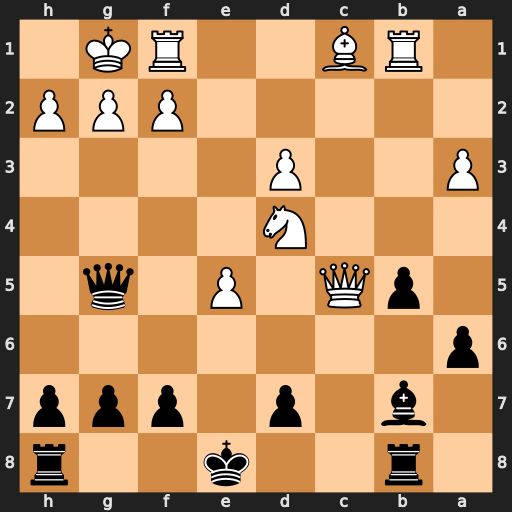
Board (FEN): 1r2k2r/1b1p1ppp/p7/1pQ1P1q1/3N4/P2P4/5PPP/1RB2RK1
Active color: b
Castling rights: k
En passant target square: -
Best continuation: Qxg2#